Question: I am really confused about css float rules.
Can someone explain this, to make them look better. Here is the code I have:
'''
<!doctype html>
<html>
<head>
<!-- <link rel="stylesheet" type="text/css" href="style.css"> -->
<style type="text/css">
div{
width:400px;
}
ul{
list-style-type: none;
}
li{
float: left;
margin: 4px;
}
</style>
</head>
<body>
<div>
<ul>
<li><img src="http://placehold.it/100x50&text=1"/></li>
<li><img src="http://placehold.it/100x200&text=2"/></li>
<li><img src="http://placehold.it/100x120&text=3"/></li>
<li><img src="http://placehold.it/100x100&text=4"/></li>
<li><img src="http://placehold.it/100x100&text=5"/></li>
<li><img src="http://placehold.it/100x100&text=6"/></li>
</ul>
</div>
</body>
</html>
'''
And the result:

Why on earth the 4th element goes under 3rd element but not the 1st element?
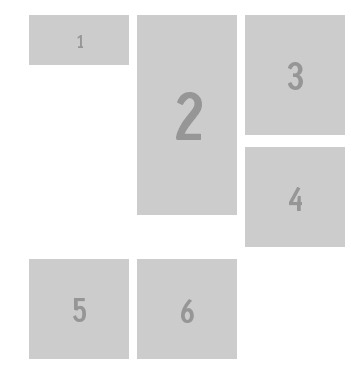
Answer: The <URL> says:
> 2. If the current box is left-floating, and there are any left-floating boxes generated by elements earlier in the source document, then for each such earlier box, either the left outer edge of the current box must be to the right of the right outer edge of the earlier box, or its top must be lower than the bottom of the earlier box. Analogous rules hold for right-floating boxes.
And:
> 8. A floating box must be placed as high as possible.
Since all of your elements are floating to the left, the 4th element cannot float to the left of the 2nd element because the 2nd element comes before it in the source. The highest it can go while still remaining within the constraints of your container and its preceding floats is underneath the 3rd element because it's shorter than the 2nd element in terms of height. Therefore the 4th element floats underneath the 3rd element.